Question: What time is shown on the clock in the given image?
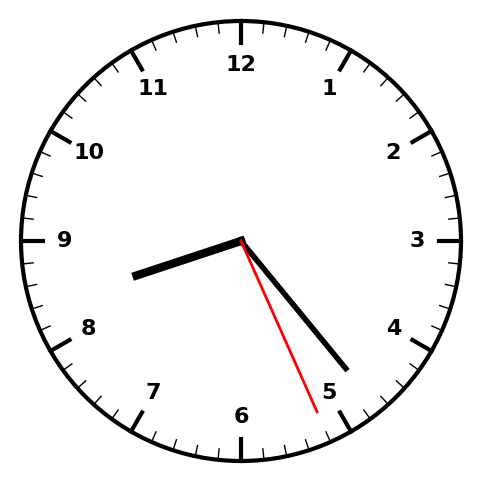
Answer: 08:23:26